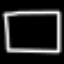
Label: square